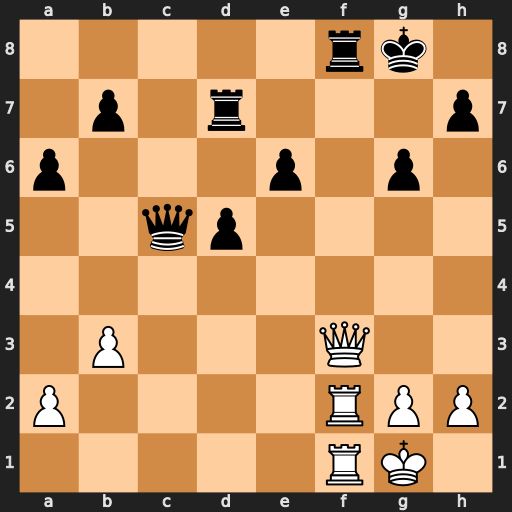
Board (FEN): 5rk1/1p1r3p/p3p1p1/2qp4/8/1P3Q2/P4RPP/5RK1
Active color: w
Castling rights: -
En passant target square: -
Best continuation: Qxf8+ Qxf8 Rxf8+